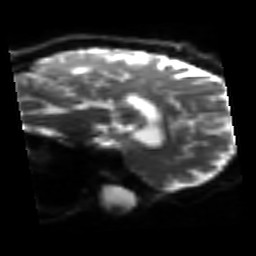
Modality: sbref
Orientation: sagittal
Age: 51
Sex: female
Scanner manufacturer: siemens
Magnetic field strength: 3 T
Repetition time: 3.2 s
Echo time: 0.081 s